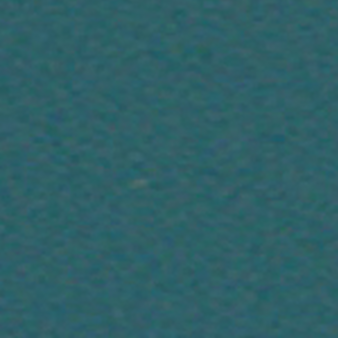
Label: other